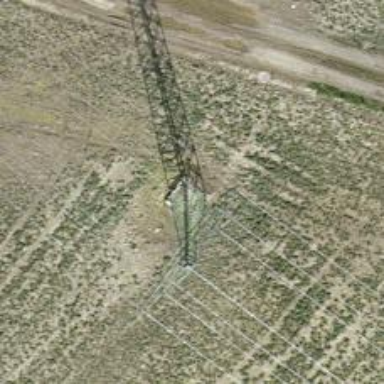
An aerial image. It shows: Lattice structure tower used for power distribution.